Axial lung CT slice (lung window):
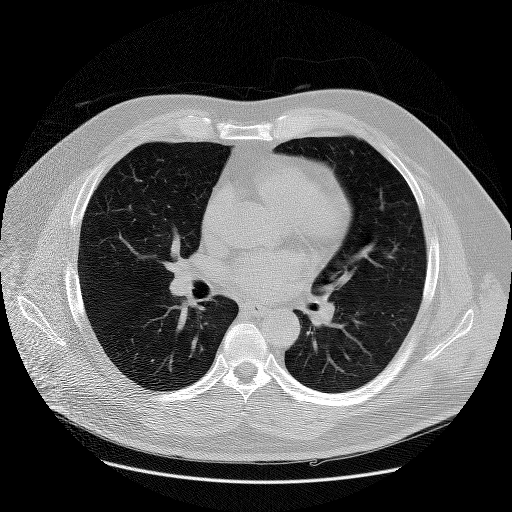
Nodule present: no